Aerial crown-view tile of a tropical tree (Barro Colorado Island, Panama), acquired 20240918:
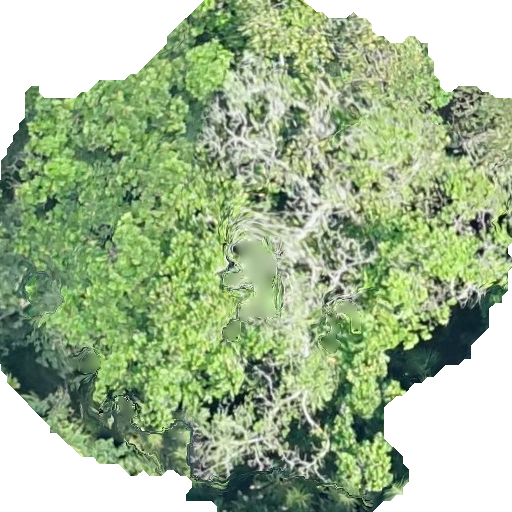
Species: Anacardium excelsum
GBIF accepted scientific name: Anacardium excelsum
Crown area: 329.562 m²